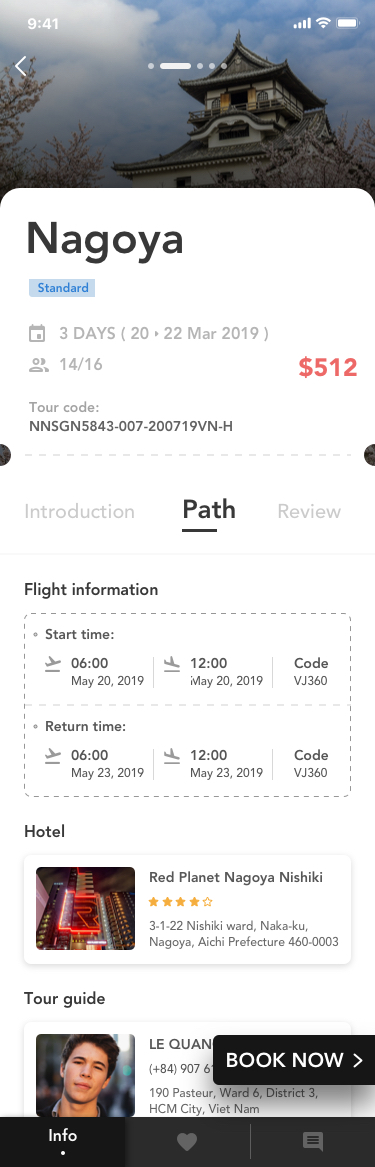
Text in this UI design:
06:00
May 20, 2019
12:00
May 20, 2019
Code
VJ360
06:00
May 23, 2019
12:00
May 23, 2019
Code
VJ360
Start time:
Return time:
Flight information
Hotel
Red Planet Nagoya Nishiki
3-1-22 Nishiki ward, Naka-ku,
Nagoya, Aichi Prefecture 460-0003
LE QUANG MINH
190 Pasteur, Ward 6, District 3,
HCM City, Viet Nam
(+84) 907 611 666
Tour guide
$512
Nagoya
14/16
3 DAYS ( 20   22 Mar 2019 )
Tour code:
NNSGN5843-007-200719VN-H
BOOK NOW